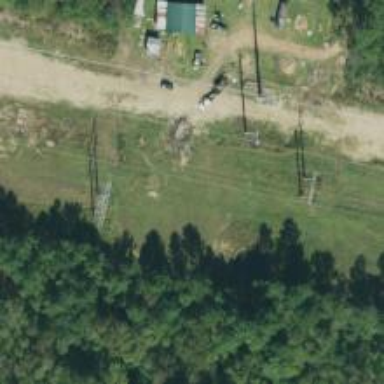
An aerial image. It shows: Power pole.